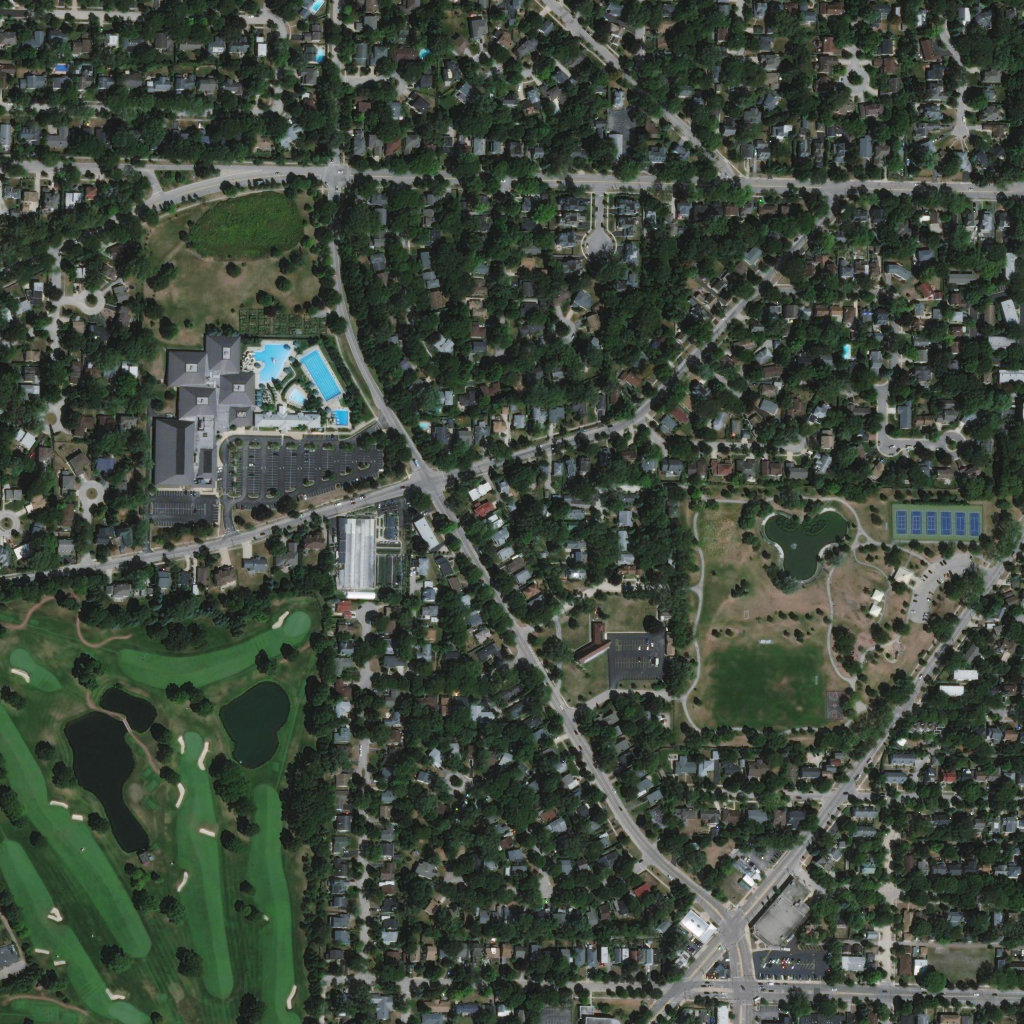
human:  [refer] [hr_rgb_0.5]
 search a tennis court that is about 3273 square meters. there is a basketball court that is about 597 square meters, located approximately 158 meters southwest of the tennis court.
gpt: <box>[[86, 49, 95, 53, 0]]</box>

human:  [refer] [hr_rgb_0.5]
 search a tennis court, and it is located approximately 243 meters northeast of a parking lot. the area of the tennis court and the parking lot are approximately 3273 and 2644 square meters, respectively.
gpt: <box>[[86, 49, 95, 53, 0]]</box>